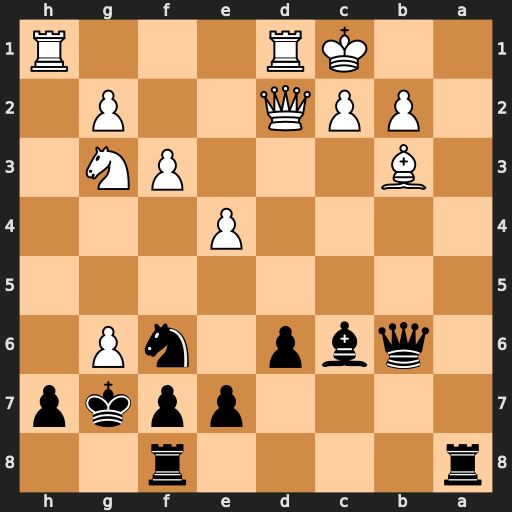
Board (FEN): r4r2/4ppkp/1qbp1nP1/8/4P3/1B3PN1/1PPQ2P1/2KR3R
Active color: b
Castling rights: -
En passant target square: -
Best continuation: Ra1#